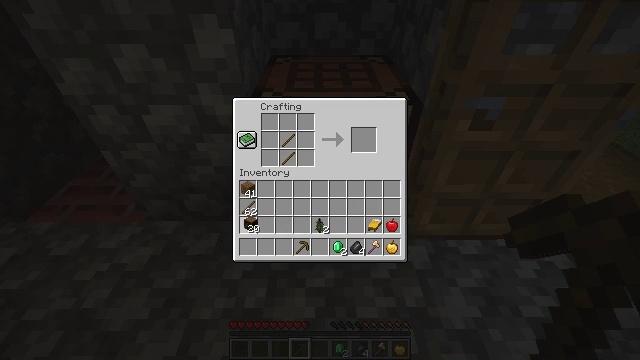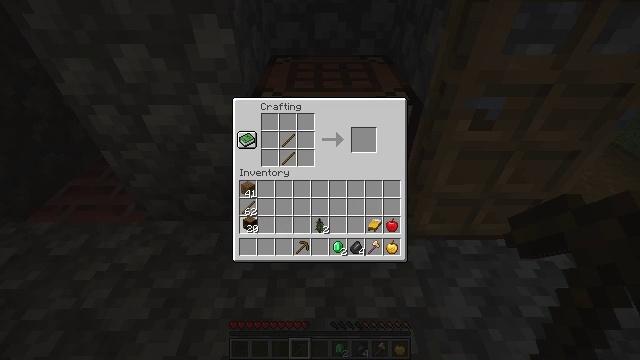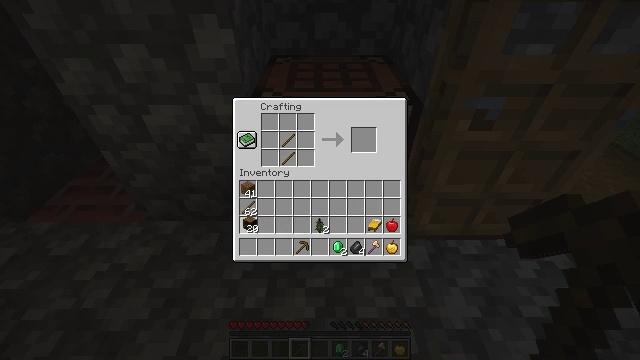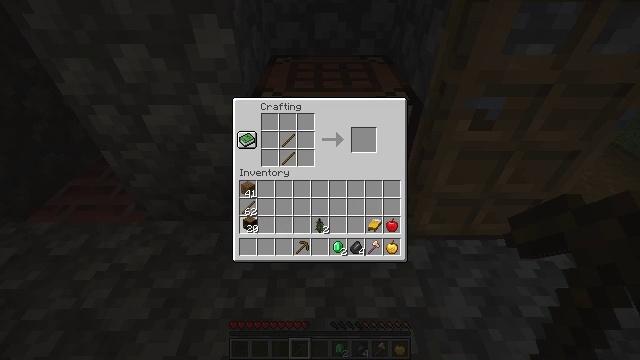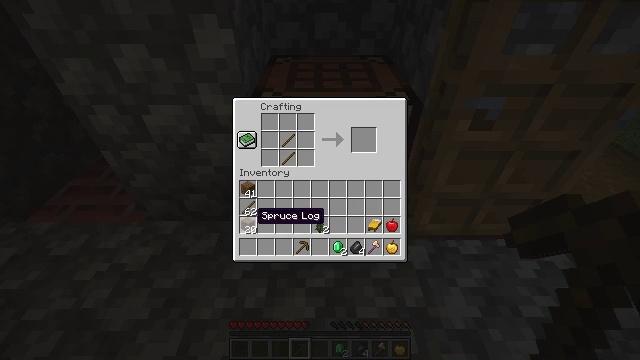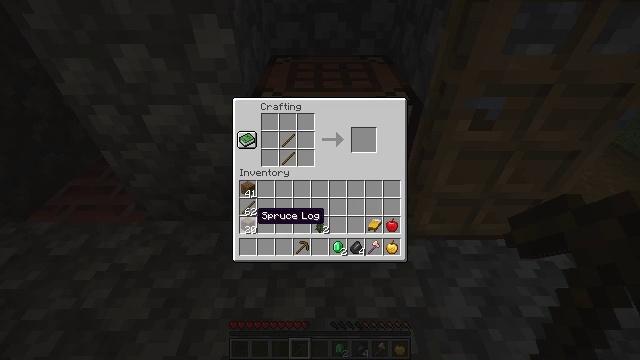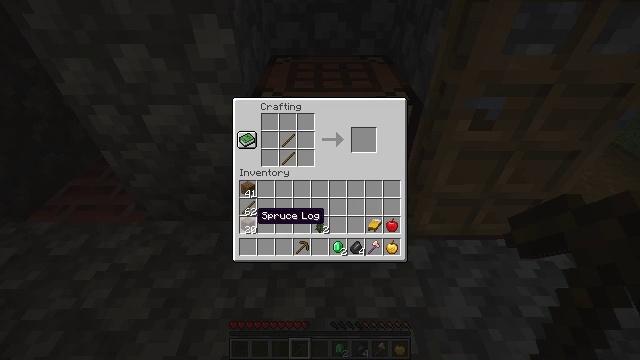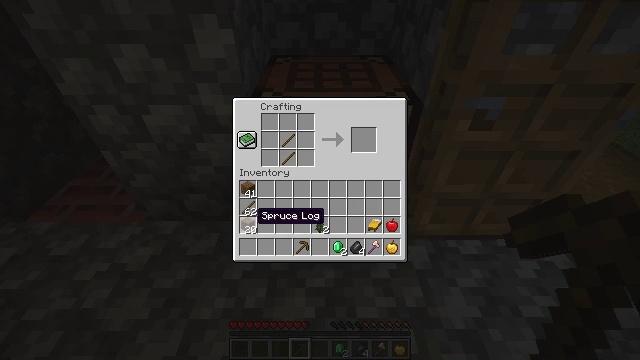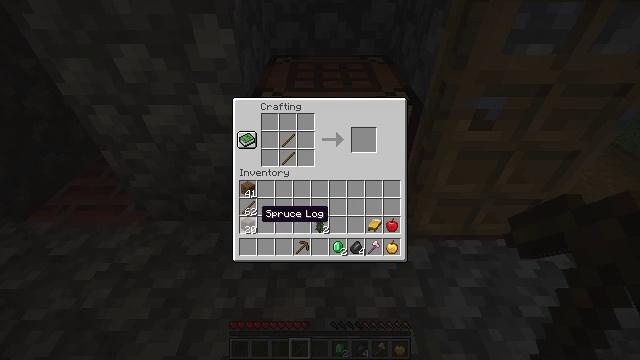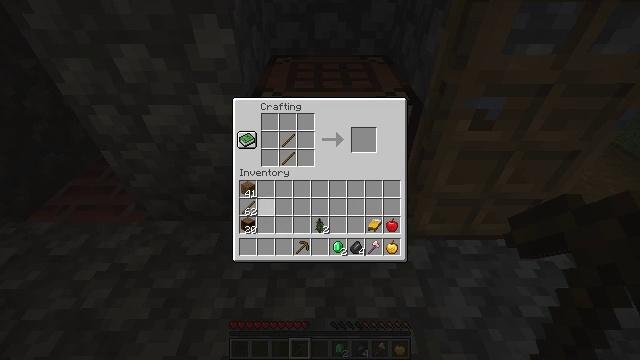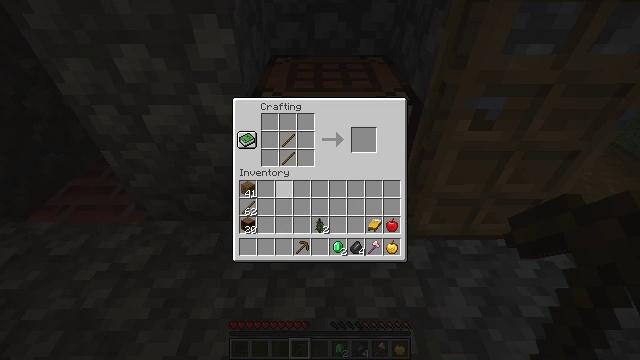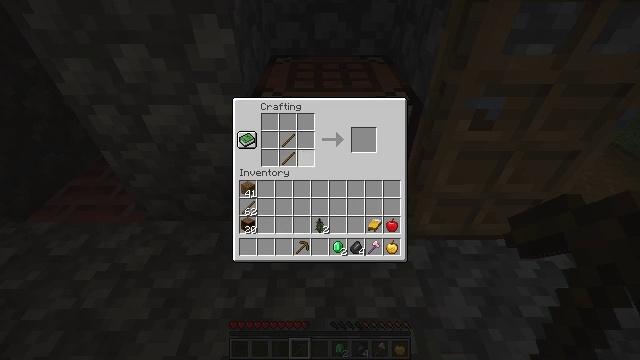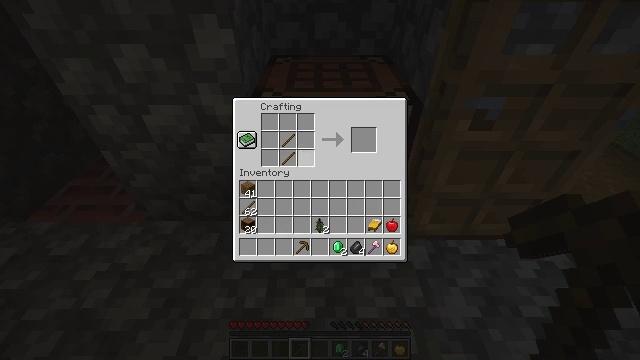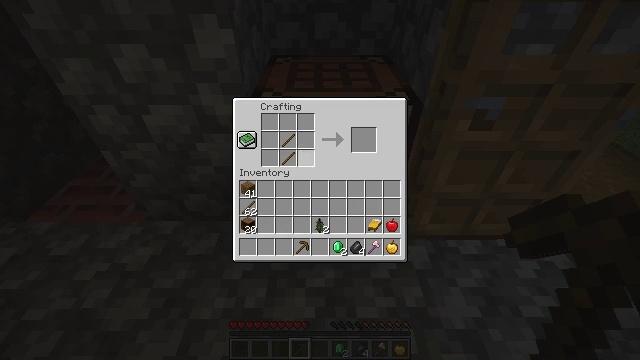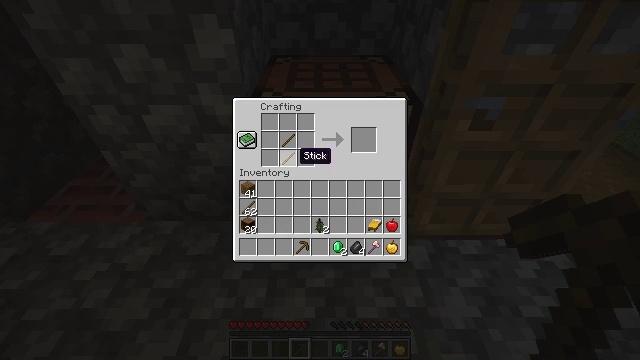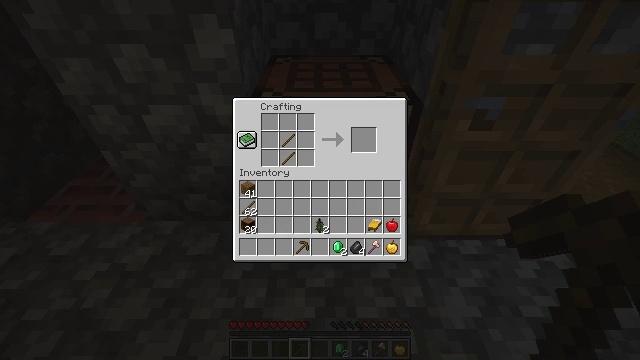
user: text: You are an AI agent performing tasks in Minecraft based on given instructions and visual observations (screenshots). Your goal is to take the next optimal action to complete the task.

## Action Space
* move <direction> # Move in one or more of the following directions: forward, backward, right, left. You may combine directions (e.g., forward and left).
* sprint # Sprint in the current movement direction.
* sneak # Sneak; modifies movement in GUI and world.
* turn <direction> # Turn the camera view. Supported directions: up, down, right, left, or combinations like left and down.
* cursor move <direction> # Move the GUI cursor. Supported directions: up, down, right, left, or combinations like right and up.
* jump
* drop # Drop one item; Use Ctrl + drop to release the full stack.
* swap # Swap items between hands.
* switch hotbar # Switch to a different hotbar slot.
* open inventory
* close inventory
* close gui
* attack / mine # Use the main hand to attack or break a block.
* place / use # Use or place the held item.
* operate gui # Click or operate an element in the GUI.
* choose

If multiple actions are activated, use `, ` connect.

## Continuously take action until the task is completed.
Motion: motion action
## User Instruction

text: Left click on the blast furnace to break it.
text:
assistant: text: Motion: operate gui
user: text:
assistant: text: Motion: operate gui
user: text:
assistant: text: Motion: operate gui
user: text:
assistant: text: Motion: no_op
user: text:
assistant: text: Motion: no_op
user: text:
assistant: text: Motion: no_op
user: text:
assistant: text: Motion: no_op
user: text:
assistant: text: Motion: no_op
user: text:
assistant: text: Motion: cursor move right and up
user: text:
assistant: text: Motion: cursor move right and up
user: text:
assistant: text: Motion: cursor move right and up
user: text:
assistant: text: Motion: no_op
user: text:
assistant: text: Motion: no_op
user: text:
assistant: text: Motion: cursor move left
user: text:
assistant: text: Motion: cursor move left and down
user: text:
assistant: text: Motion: no_op
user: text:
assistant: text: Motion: cursor move left
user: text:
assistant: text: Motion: no_op
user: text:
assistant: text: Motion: no_op
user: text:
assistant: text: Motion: no_op
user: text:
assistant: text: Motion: cursor move right and up
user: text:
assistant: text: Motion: cursor move right and up
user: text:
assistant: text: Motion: no_op
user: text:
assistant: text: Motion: no_op
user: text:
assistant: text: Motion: sneak
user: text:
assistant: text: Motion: sneak, operate gui
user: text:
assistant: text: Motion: sneak, operate gui
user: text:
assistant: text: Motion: sneak, cursor move up
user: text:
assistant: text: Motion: sneak, cursor move up
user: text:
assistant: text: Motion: sneak, operate gui